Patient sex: M
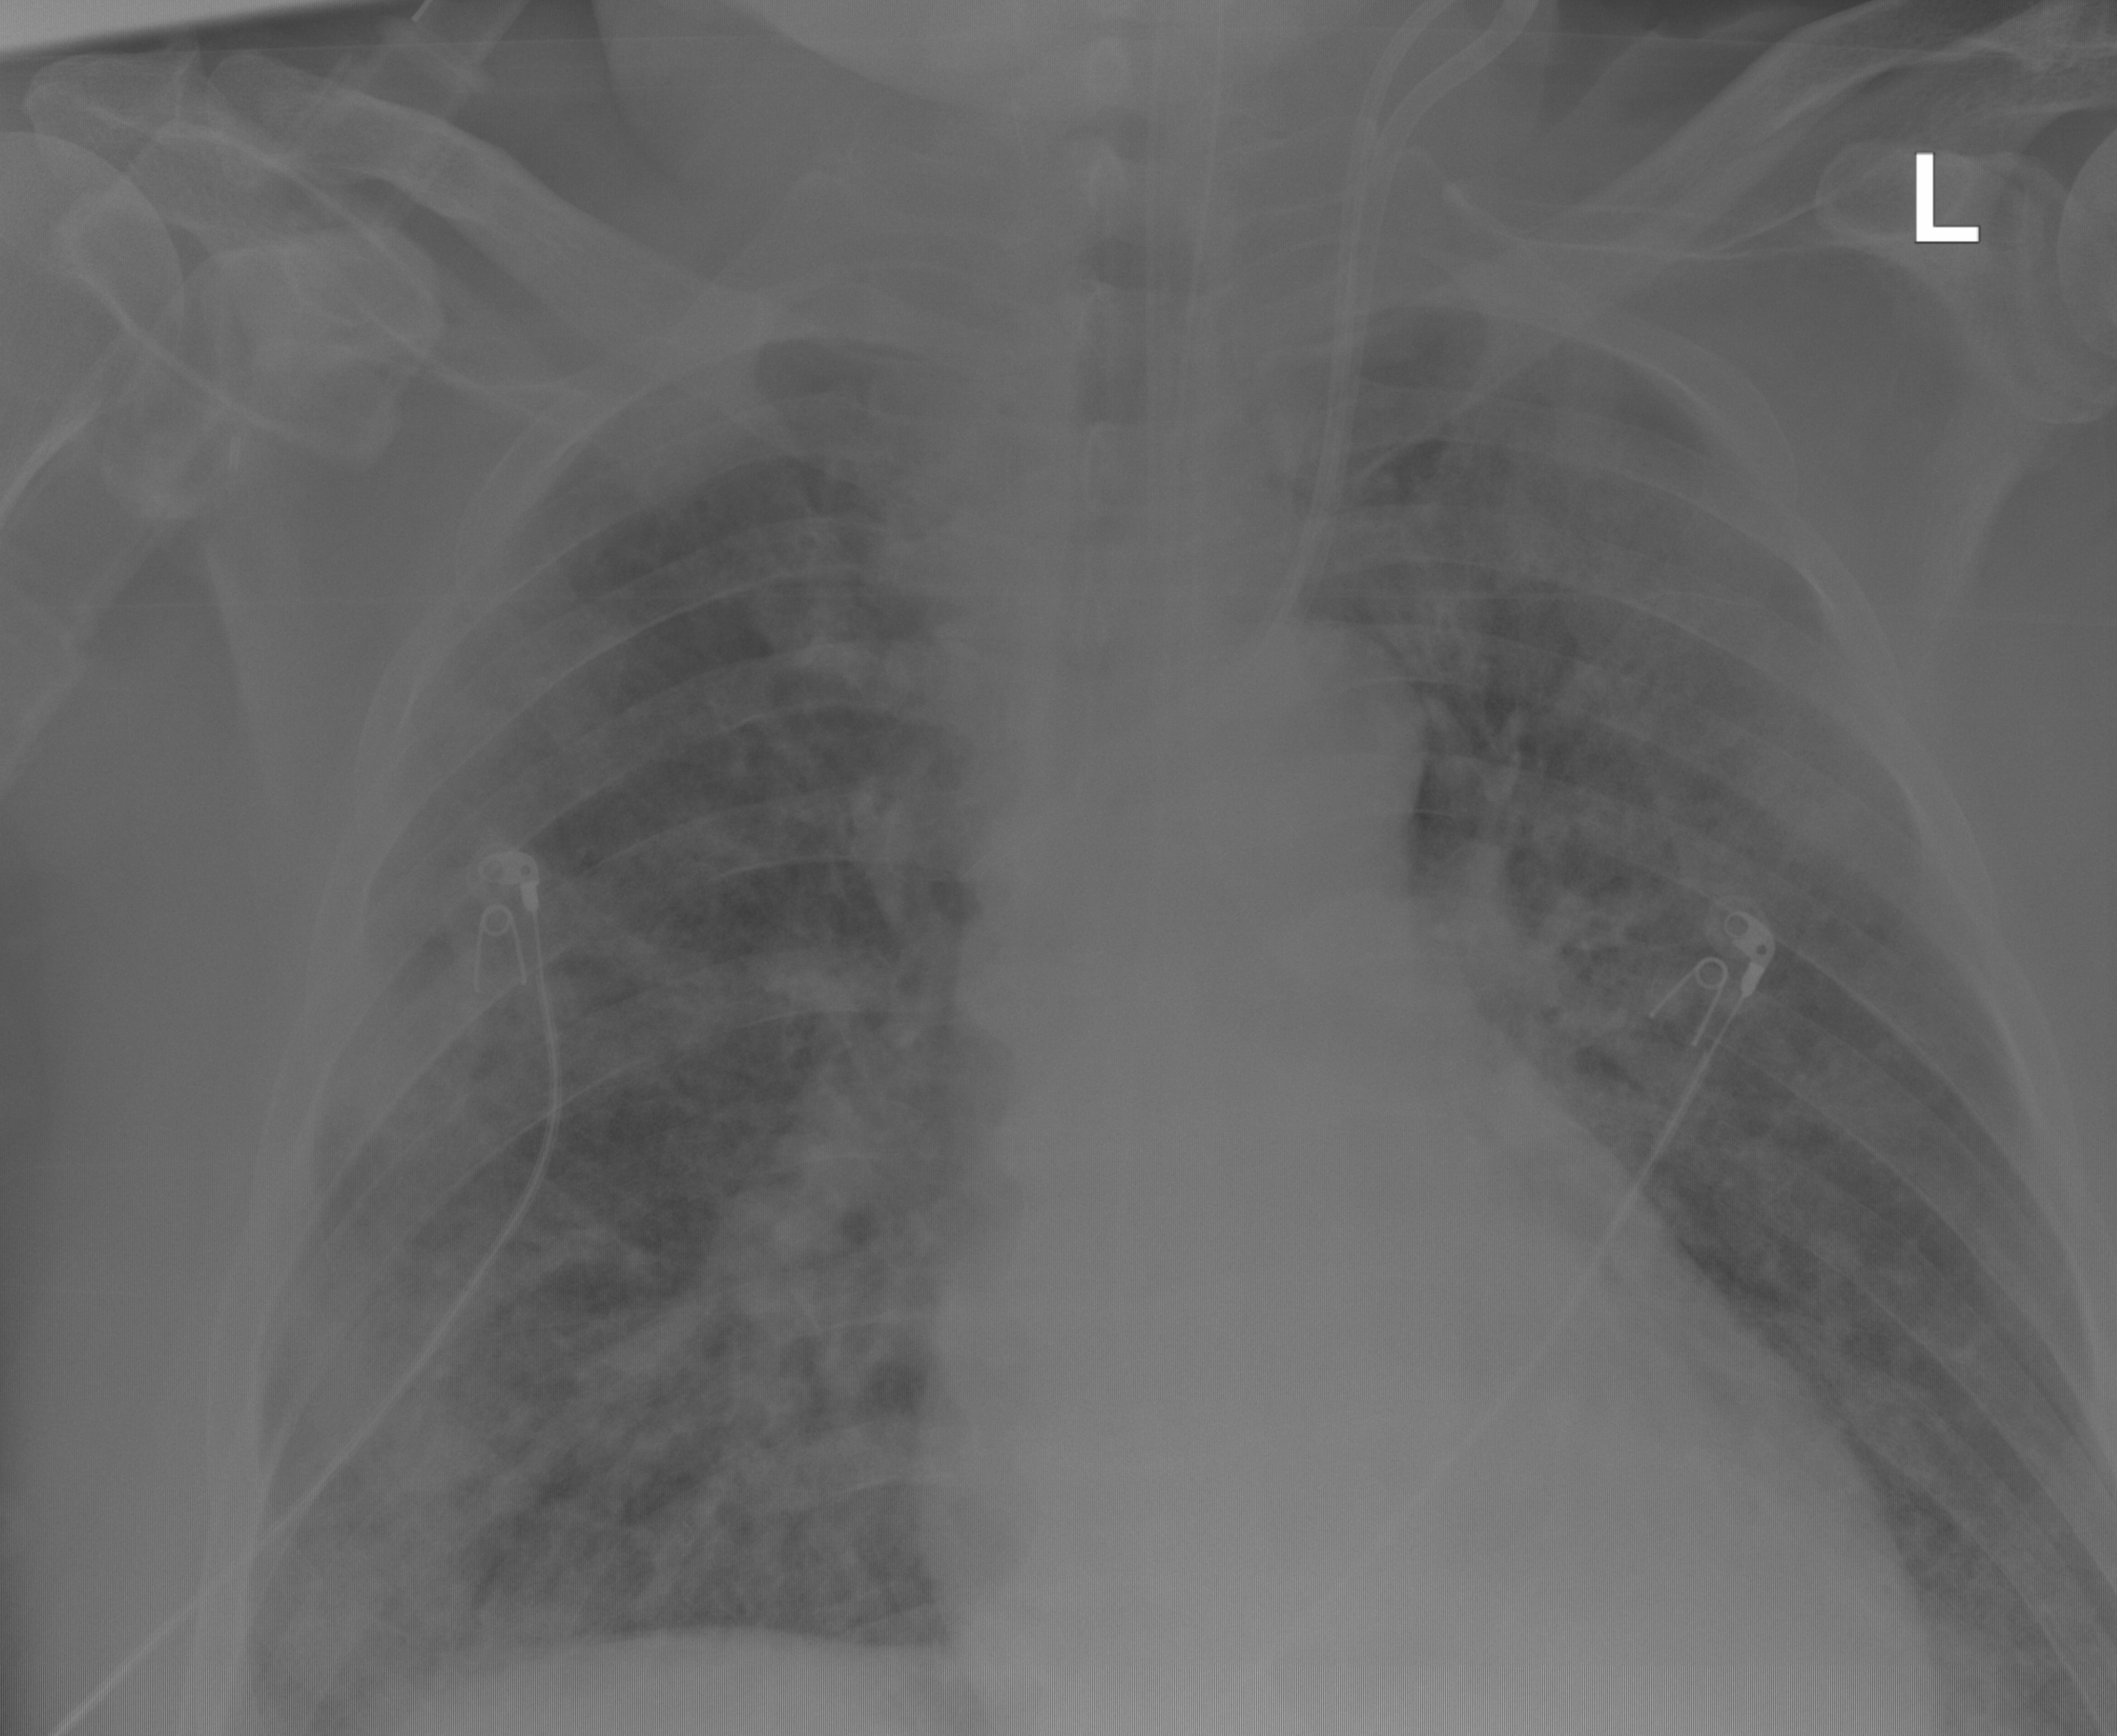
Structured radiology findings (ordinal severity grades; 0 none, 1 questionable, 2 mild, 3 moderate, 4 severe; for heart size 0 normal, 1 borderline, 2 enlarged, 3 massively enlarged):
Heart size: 1
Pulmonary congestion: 2
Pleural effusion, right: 0
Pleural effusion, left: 0
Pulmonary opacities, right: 3
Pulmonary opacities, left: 3
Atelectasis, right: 3
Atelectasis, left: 3